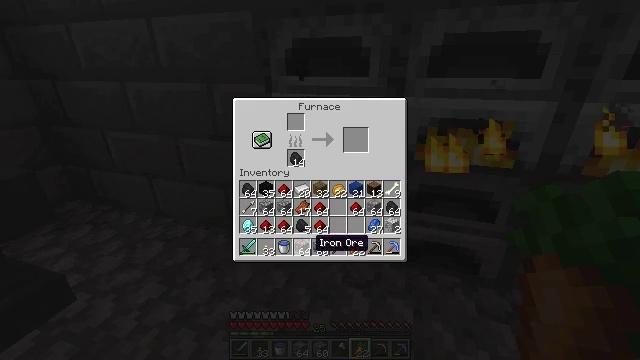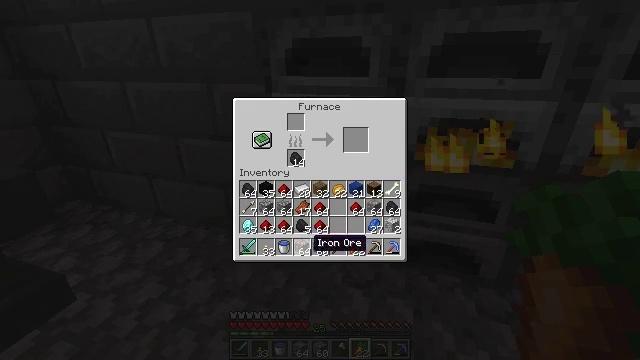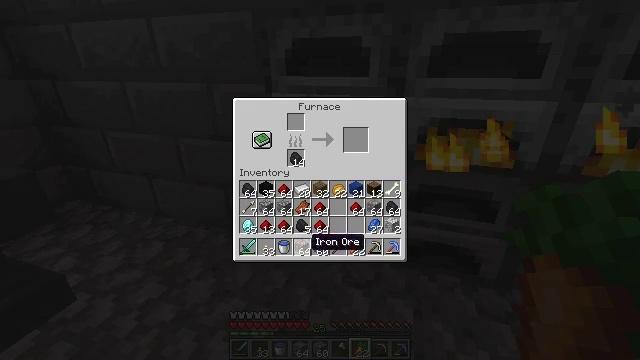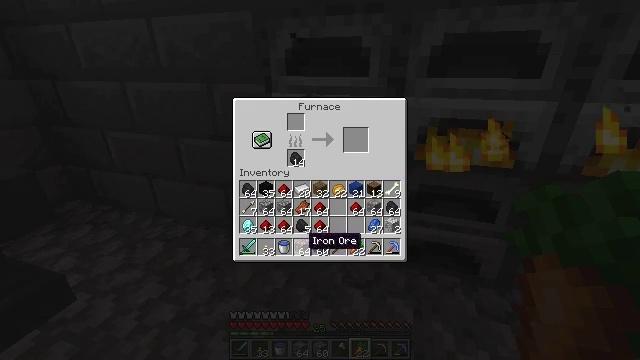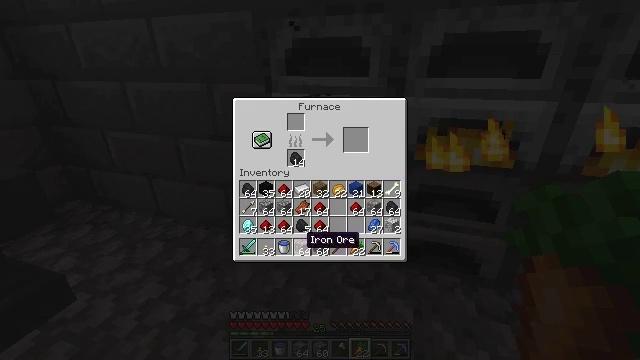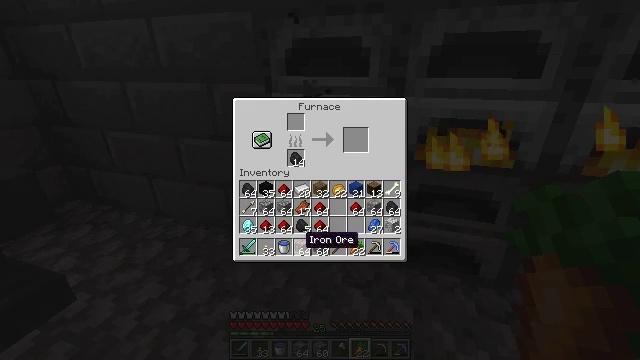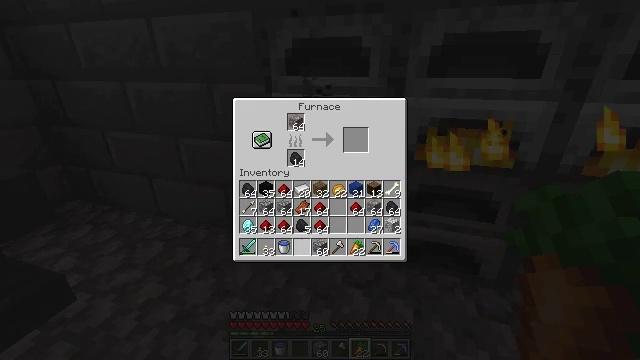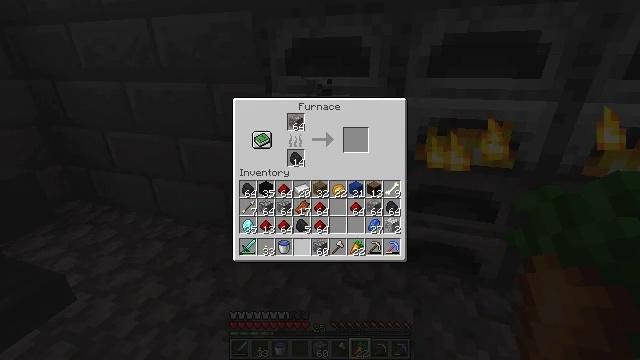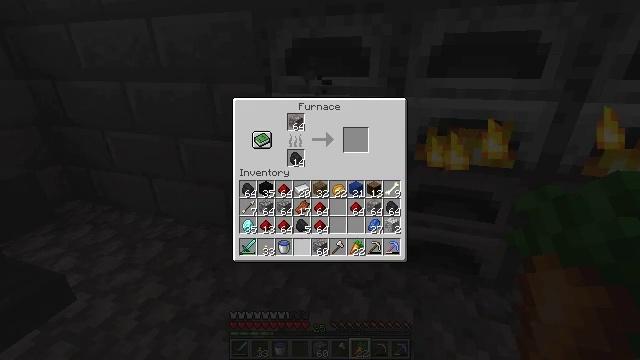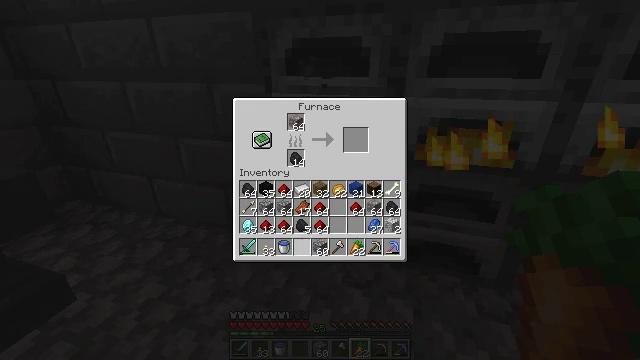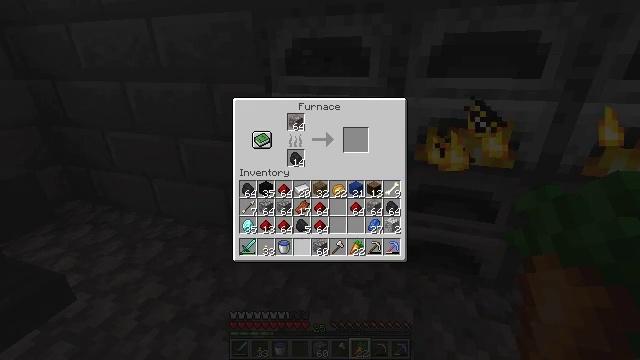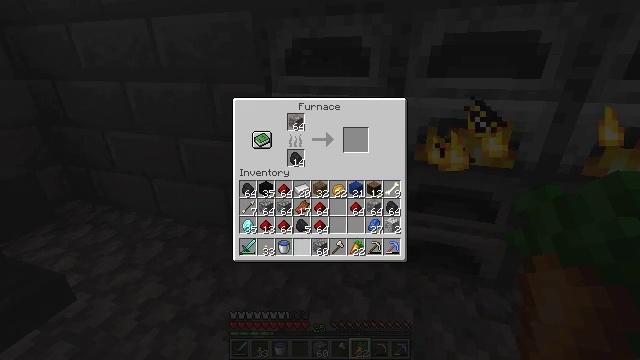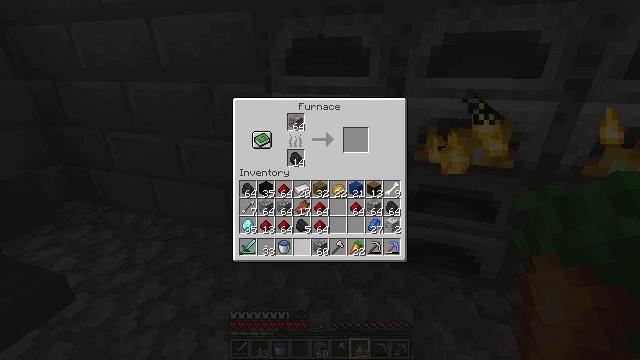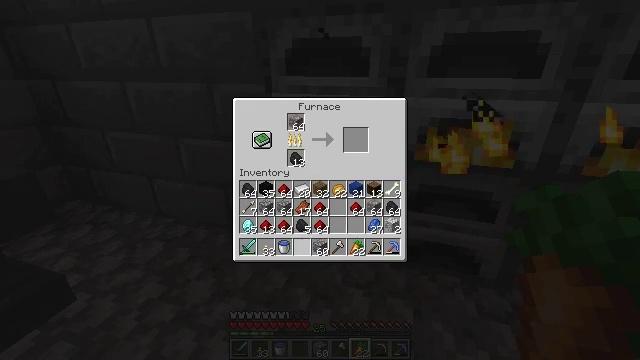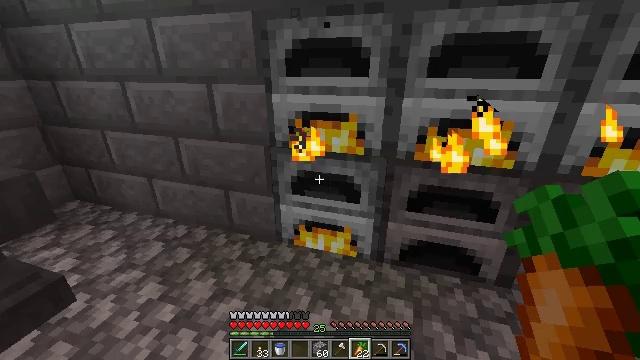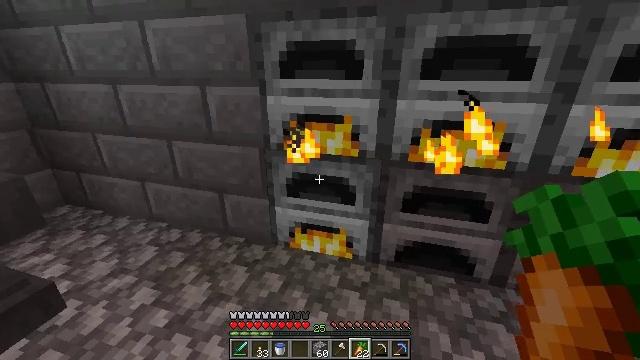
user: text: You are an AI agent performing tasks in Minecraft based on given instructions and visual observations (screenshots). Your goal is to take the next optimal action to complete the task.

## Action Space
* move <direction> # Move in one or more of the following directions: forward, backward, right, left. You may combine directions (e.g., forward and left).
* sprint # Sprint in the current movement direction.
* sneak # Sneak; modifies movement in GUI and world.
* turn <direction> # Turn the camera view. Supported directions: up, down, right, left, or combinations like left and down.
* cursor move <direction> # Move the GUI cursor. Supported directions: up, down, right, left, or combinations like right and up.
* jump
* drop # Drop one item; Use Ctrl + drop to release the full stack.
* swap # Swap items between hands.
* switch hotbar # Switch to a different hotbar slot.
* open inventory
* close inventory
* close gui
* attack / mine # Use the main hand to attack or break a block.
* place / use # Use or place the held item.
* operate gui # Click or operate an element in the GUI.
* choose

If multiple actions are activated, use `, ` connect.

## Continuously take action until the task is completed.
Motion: motion action
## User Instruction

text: Use the crafting table to turn items into lapis lazuli.
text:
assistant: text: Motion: sneak
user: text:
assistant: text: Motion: sneak
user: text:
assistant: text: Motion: sneak
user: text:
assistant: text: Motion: sneak
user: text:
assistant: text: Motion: sneak
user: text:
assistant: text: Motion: sneak, operate gui
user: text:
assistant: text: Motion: sneak, operate gui
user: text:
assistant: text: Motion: sneak, operate gui
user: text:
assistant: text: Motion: sneak
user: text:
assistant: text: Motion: sneak
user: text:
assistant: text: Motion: sneak
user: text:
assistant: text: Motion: sneak
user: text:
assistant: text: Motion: no_op
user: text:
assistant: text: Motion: close inventory
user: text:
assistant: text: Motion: turn right, close inventory
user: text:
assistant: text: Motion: turn right, close inventory
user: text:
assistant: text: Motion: turn right and down, close inventory
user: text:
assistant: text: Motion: turn right and down
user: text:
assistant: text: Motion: turn right and down
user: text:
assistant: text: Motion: turn right
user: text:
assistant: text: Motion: turn right
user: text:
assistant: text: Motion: turn right
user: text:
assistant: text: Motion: turn right
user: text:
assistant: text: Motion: no_op
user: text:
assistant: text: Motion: no_op
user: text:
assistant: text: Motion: use / place
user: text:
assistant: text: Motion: use / place
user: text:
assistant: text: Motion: use / place
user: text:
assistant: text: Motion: use / place
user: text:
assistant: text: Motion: no_op